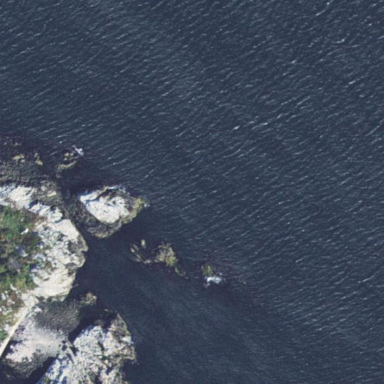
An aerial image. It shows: Rocky tidal area.